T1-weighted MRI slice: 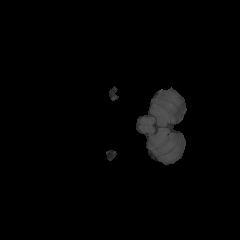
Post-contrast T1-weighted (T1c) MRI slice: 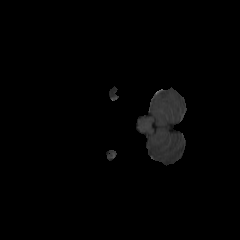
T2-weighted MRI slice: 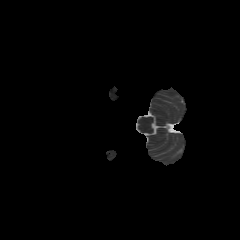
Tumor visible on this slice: no